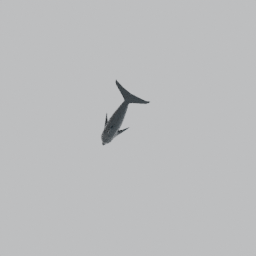
Label: animals